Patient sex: M
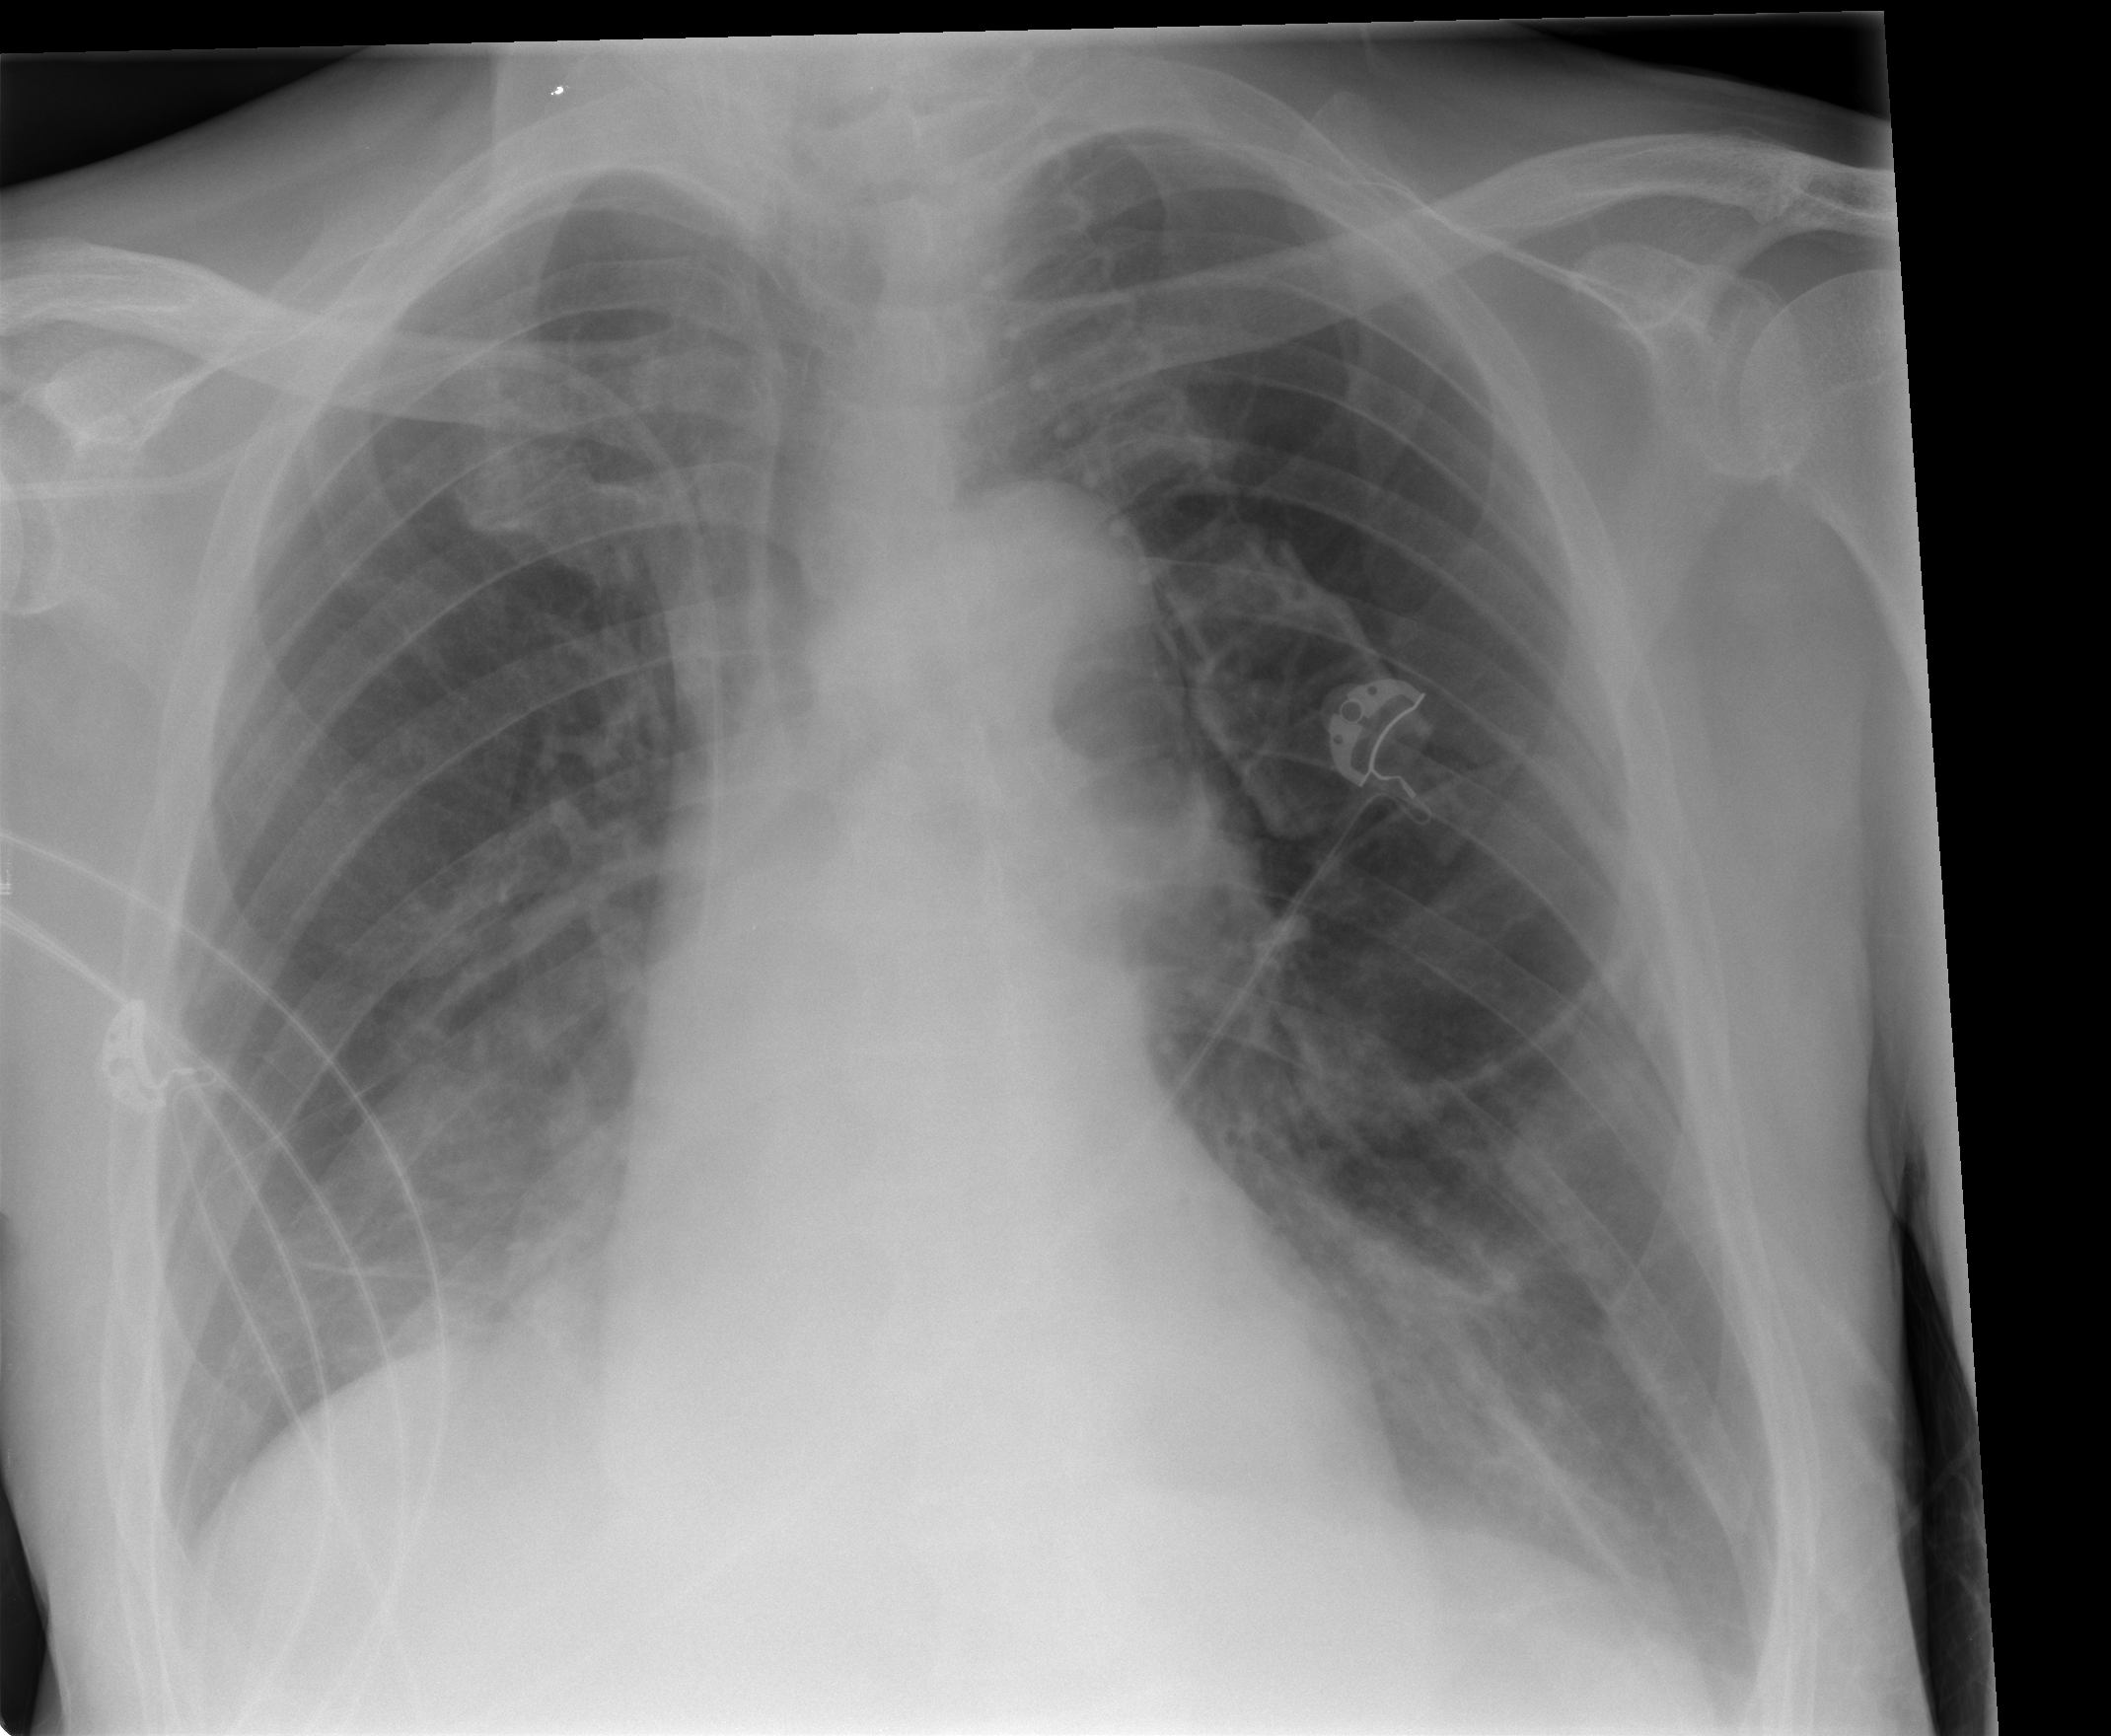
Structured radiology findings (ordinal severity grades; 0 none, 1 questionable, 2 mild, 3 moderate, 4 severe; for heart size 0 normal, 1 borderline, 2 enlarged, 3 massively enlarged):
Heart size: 2
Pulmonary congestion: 0
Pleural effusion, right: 2
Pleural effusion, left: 2
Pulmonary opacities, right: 2
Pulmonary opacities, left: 1
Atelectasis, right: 2
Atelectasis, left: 1